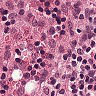
Metastatic tissue present: no